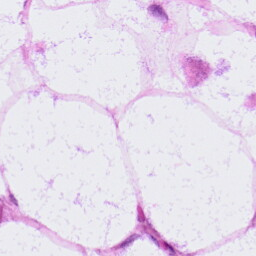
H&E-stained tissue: LymphNode